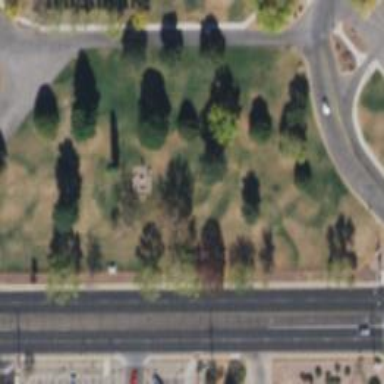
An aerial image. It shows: Memorial site with historic significance.